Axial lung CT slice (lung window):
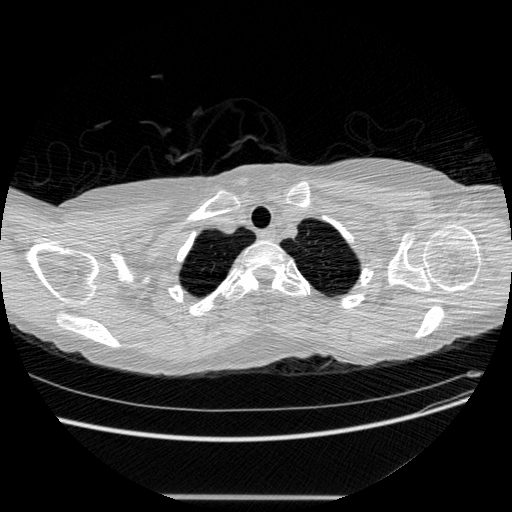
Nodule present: no